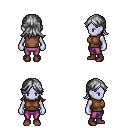
a pixel art fantasy rpg character, female body template, dark elf, purple skin, brown sleeveless shirt, magenta pants, gray loose hair, maroon shoes, four views (front, back, left, right), 2x2 character sprite sheet, small pixel art, hard edges, no anti-aliasing